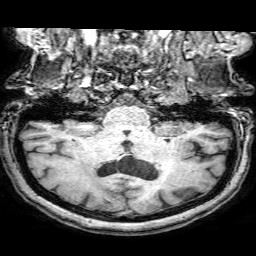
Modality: T1w
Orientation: sagittal
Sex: female
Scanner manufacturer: philips
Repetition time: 0.008394 s
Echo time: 0.00392 s